Chest X-ray:
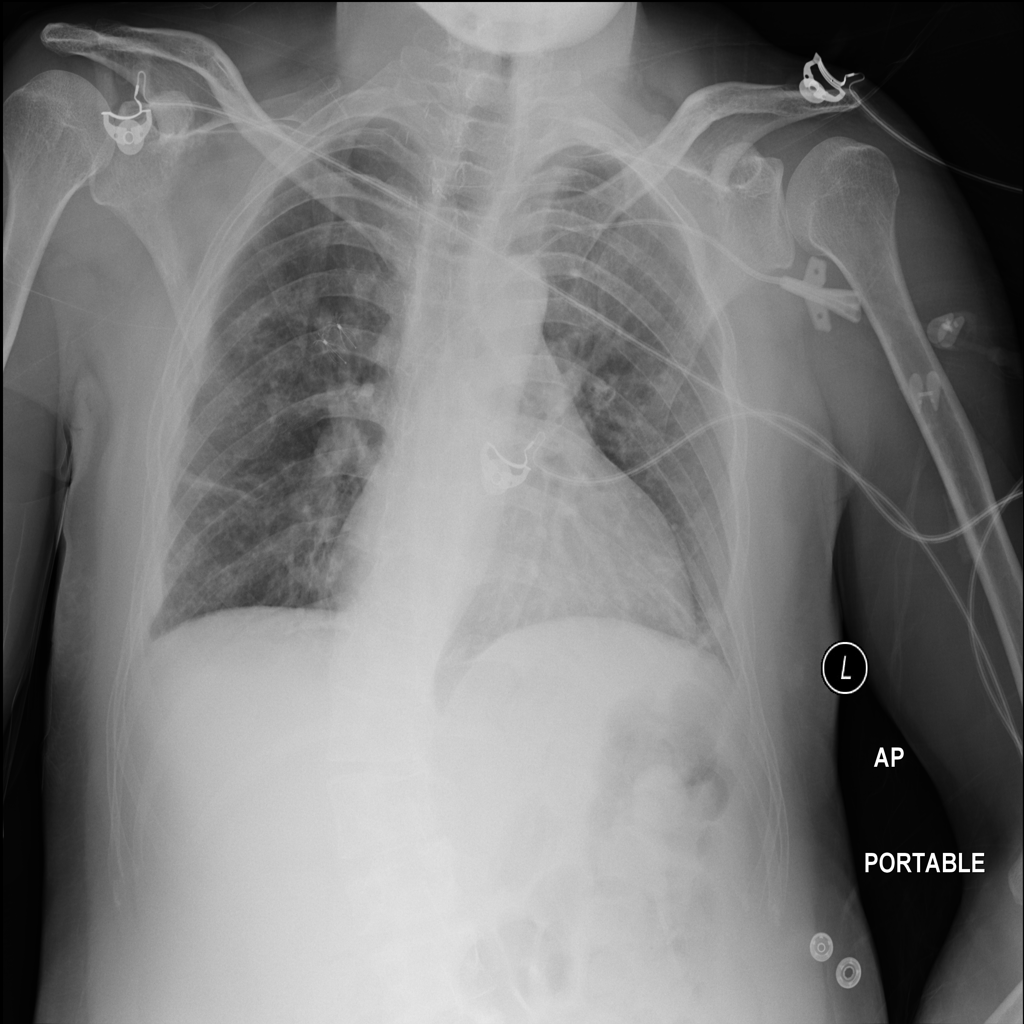
Findings: Fibrosis, Cardiomegaly, Pleural Thickening
No abnormal finding: no